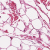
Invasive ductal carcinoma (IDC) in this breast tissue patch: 0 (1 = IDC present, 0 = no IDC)